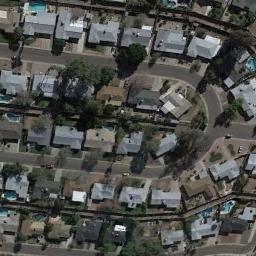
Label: dense_residential